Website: lowes
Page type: order-returns
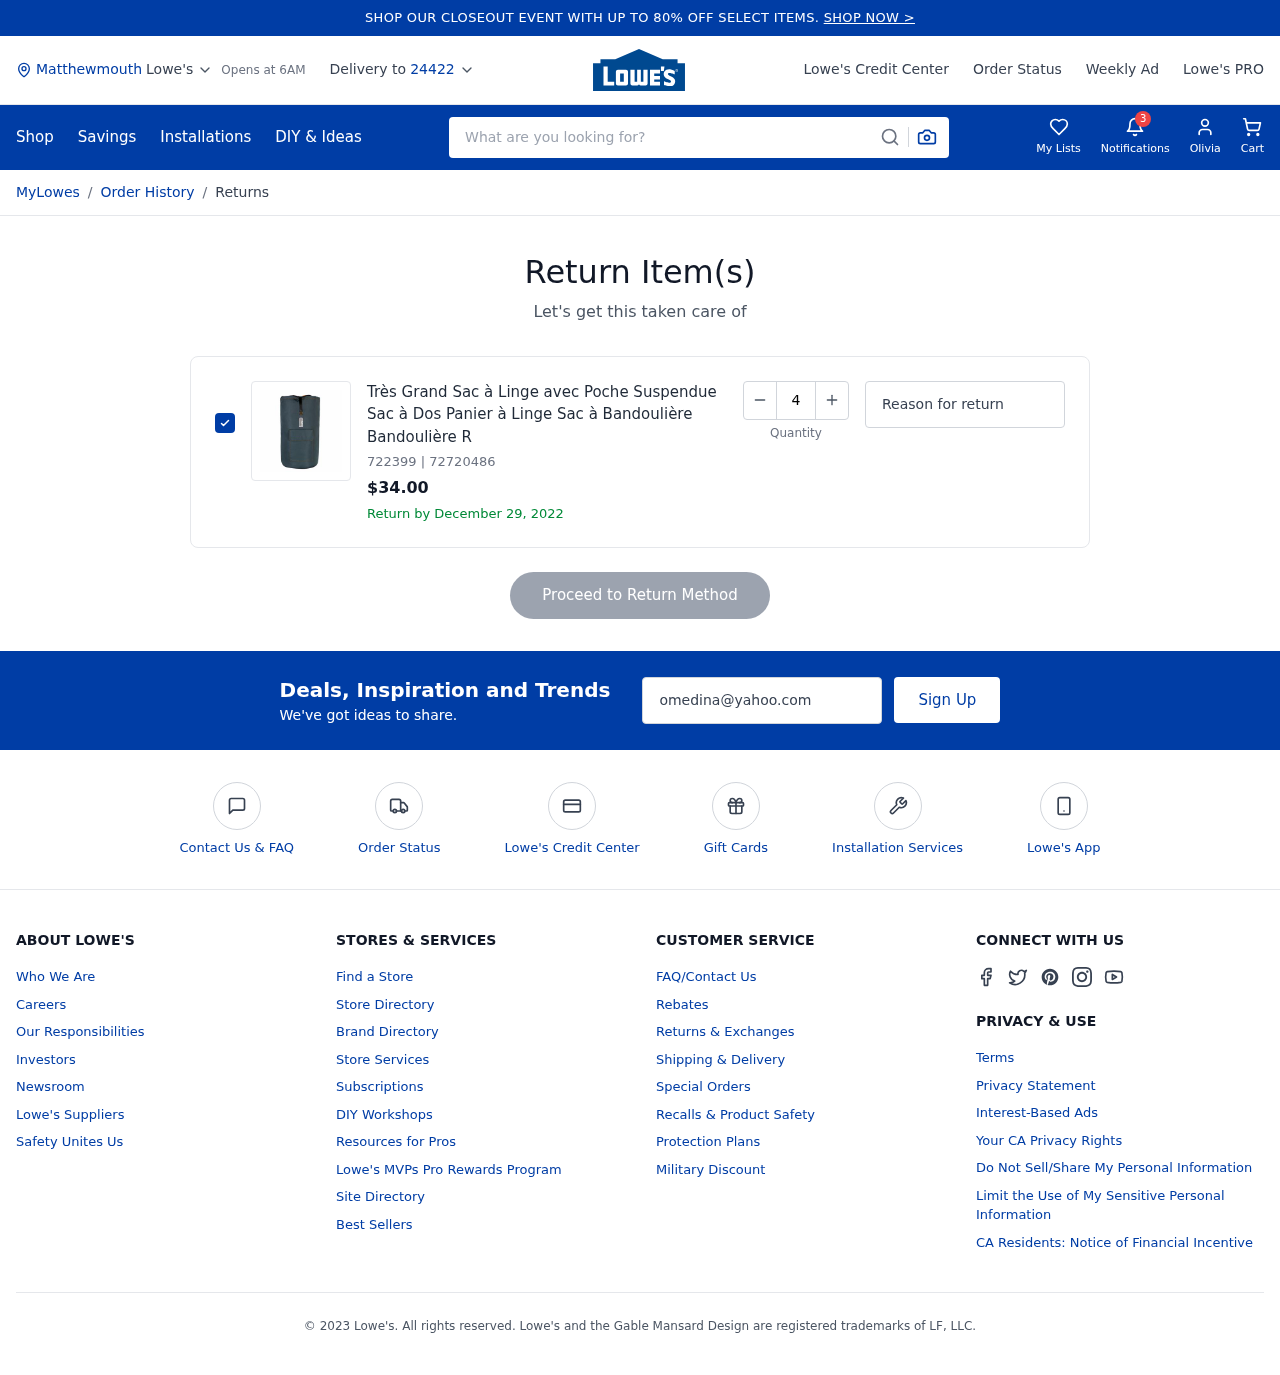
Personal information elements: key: PII_CITY
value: Matthewmouth
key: PII_FIRSTNAME
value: Olivia
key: PII_POSTCODE
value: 24422
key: PII_EMAIL
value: omedina@yahoo.com
Product elements: key: PRODUCT1_NAME
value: Très Grand Sac à Linge avec Poche Suspendue Sac à Dos Panier à Linge Sac à Bandoulière Bandoulière R
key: PRODUCT1_PRICE
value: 34
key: PRODUCT1_ITEM_NUMBER
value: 722399
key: PRODUCT1_MODEL_NUMBER
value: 72720486
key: PRODUCT1_QUANTITY
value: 4
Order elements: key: ORDER_RETURN_BY_DATE
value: December 29, 2022